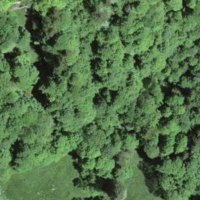
EUNIS habitat code: 44
Species observed at this site:
Cephalanthera damasonium
Heracleum sphondylium